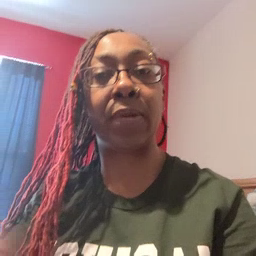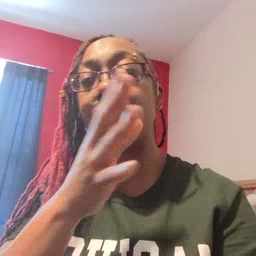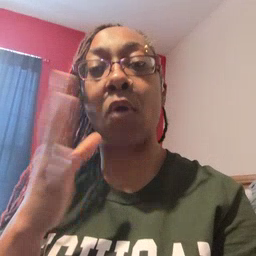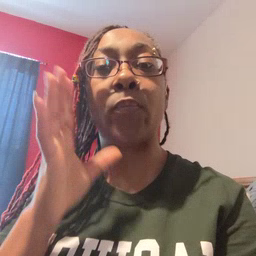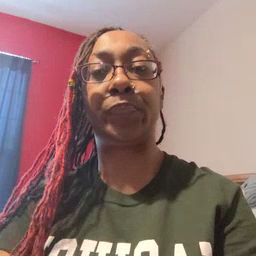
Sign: farm